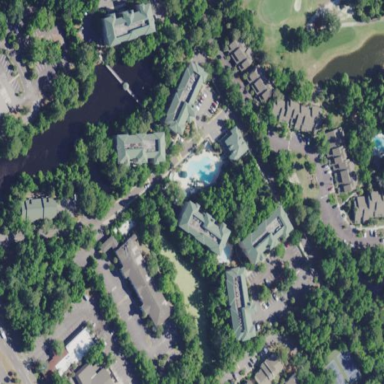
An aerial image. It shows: Hotel.